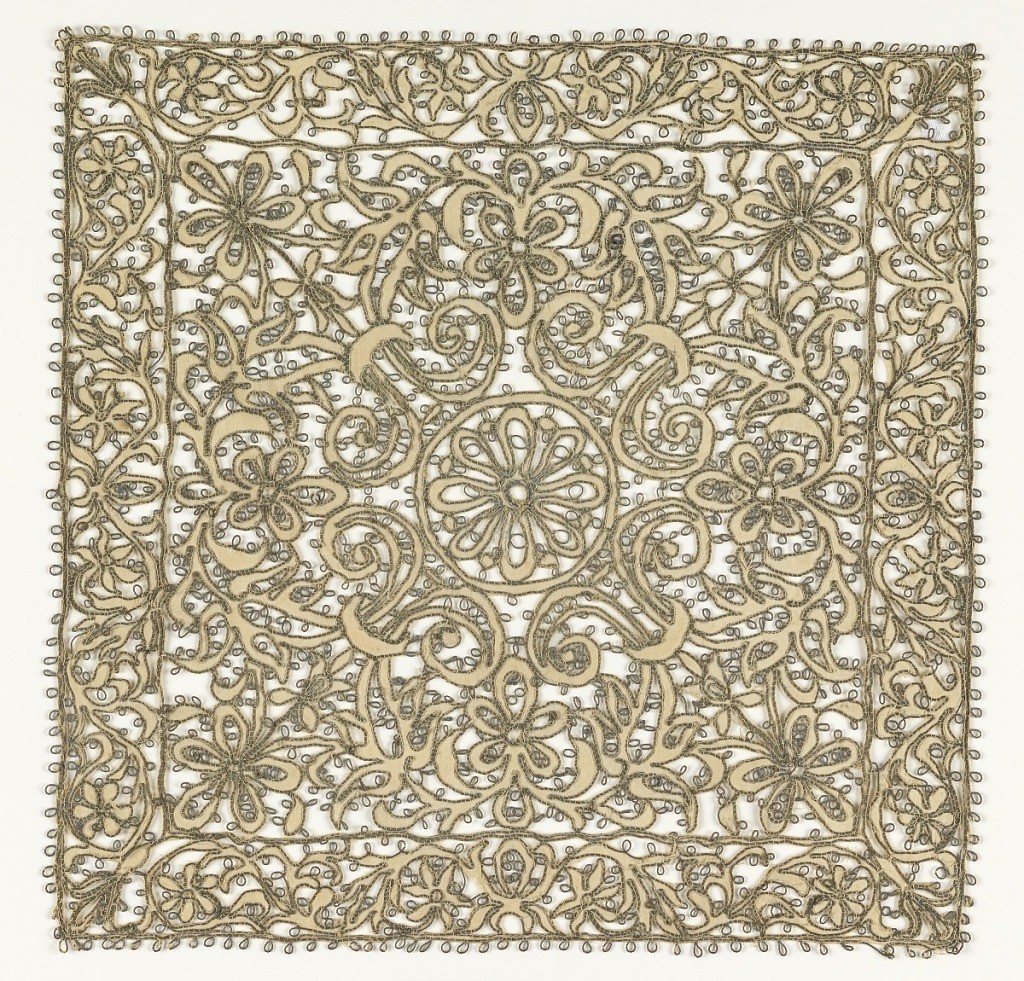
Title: Chalice cover
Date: late 16th–early 17th century
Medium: linen Technique: cutwork
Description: Central pattern is a rosette enclosed by symmetrically placed floral and foliated forms. Outer border is in a pattern of running floral and foliated branches.